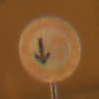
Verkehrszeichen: VorrangDesGegenverkehrs
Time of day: Night
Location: Outdoor (Urban)
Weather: Clear
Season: NotSpecified
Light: Artificial